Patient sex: M
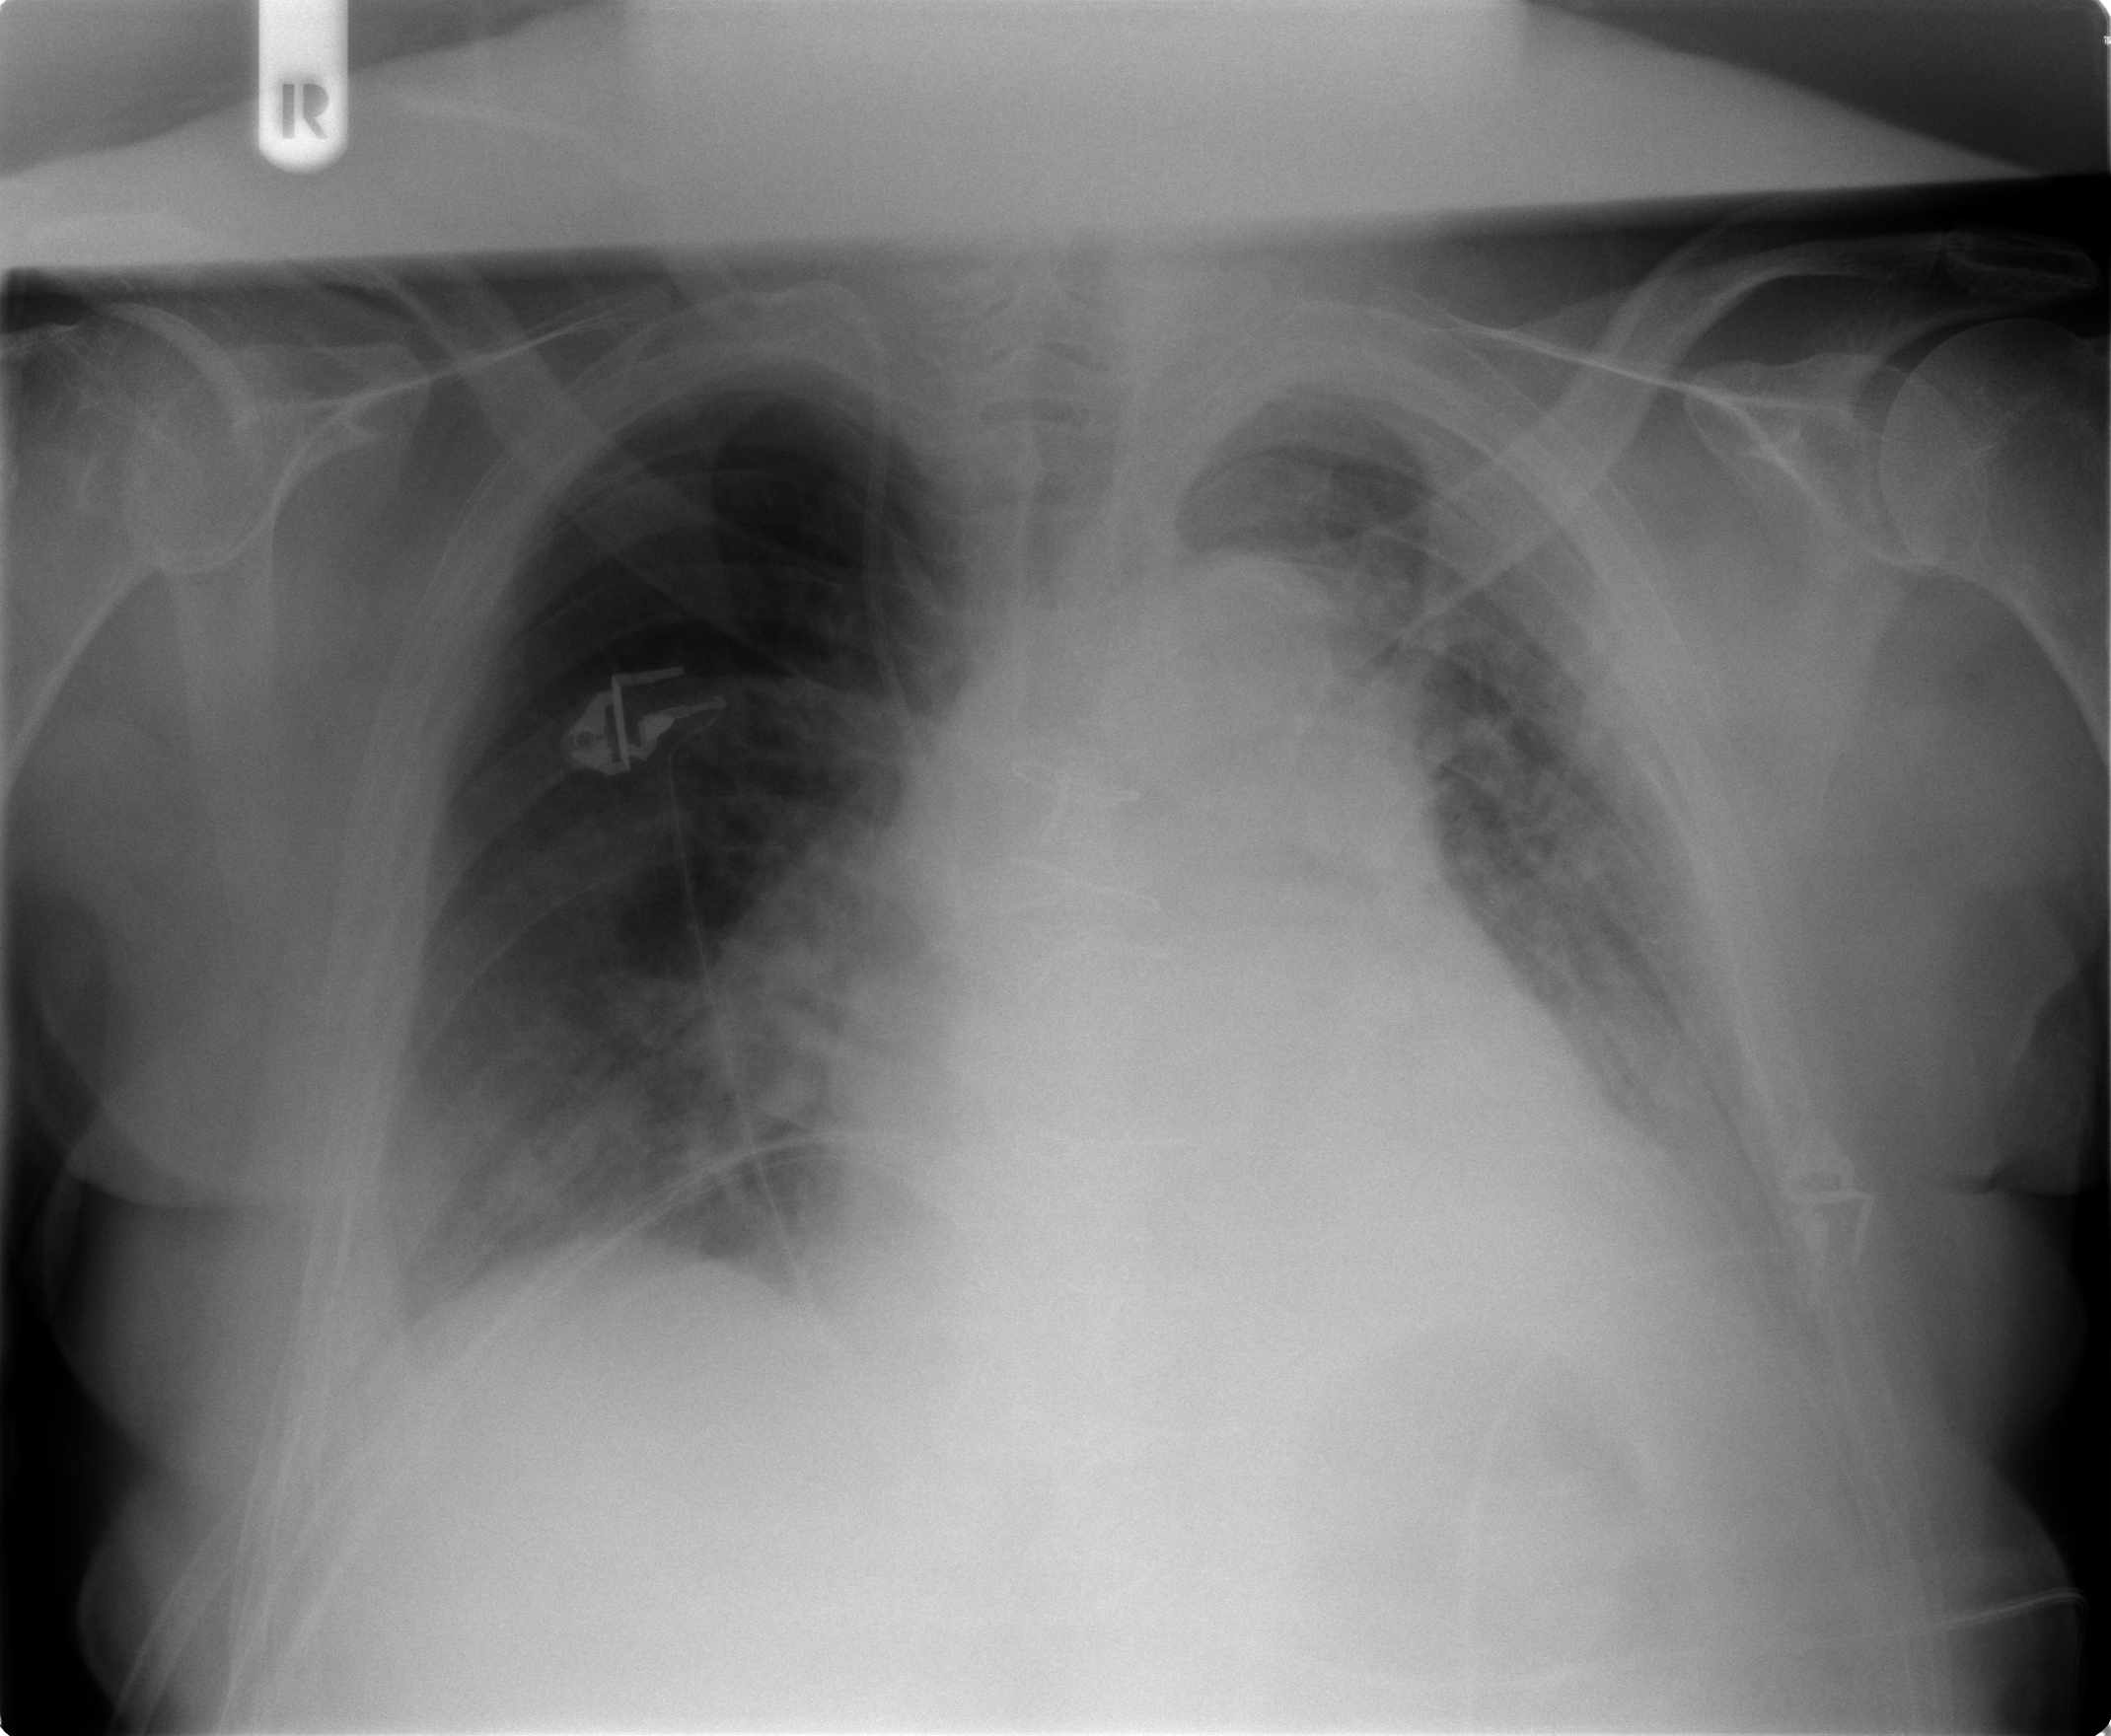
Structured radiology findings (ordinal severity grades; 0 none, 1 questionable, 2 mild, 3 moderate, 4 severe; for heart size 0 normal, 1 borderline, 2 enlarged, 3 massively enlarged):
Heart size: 2
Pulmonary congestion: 1
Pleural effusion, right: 1
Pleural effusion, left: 2
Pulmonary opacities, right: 1
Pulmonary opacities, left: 1
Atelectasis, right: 2
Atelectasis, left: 2